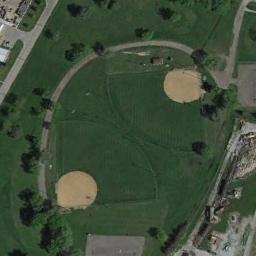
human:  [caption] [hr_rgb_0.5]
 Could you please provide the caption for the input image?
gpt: Two baseball diamond are next to some trees by the road .

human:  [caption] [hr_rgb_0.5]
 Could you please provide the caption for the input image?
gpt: There are two baseball fields in the picture, One of which is about twice as large as the other .

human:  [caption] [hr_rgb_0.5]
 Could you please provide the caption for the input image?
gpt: There are two baseball diamonds in the grass surrounded by the forests and the houses .

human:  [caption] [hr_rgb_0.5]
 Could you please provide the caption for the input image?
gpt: Two baseball diamonds on the lawn with some trees .

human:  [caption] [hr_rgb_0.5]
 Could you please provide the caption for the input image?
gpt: Many trees are beside the two baseball diamonds .